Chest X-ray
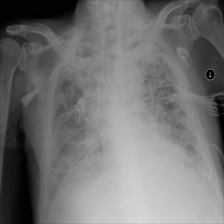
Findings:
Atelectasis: negative
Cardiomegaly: negative
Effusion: negative
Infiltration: negative
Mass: negative
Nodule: negative
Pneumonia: positive
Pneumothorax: negative
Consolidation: negative
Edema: negative
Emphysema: negative
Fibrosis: negative
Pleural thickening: negative
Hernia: negative